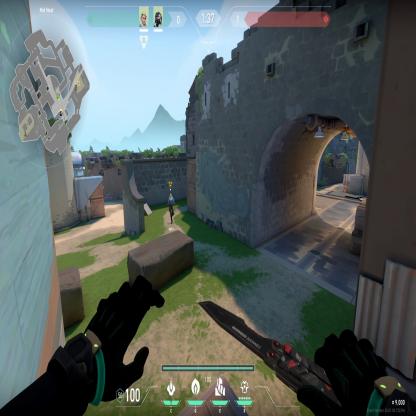
Label: teammate